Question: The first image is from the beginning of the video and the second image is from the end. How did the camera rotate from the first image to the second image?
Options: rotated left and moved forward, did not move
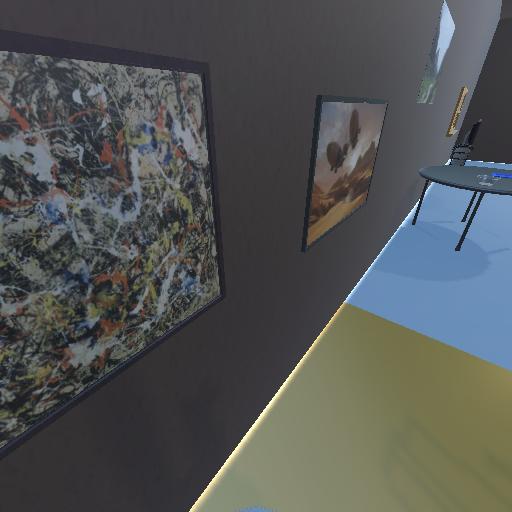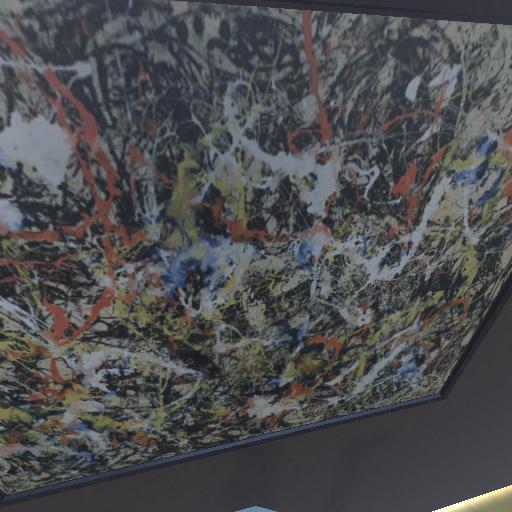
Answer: rotated left and moved forward